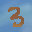
Label: 3